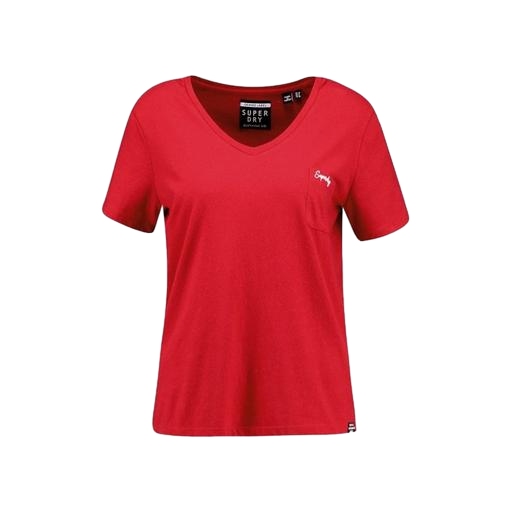
red pocket t-shirt only macy, red v-neck tee, red t-shirt woman, white background